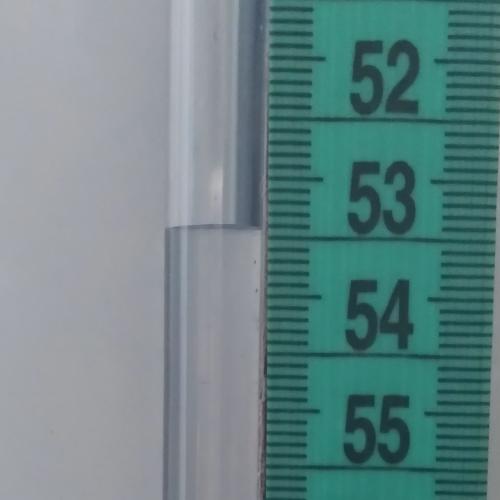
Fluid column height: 53.4 cm